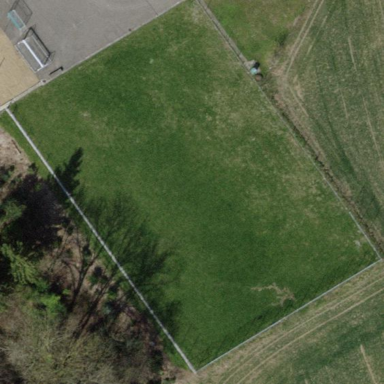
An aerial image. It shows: Soccer pitch for leisureland activities.